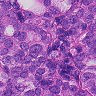
Metastatic tissue present: yes